Question: I'd like to write an Excel macro (CommandButton) to search for specific words in a specific column and return the specific words to its same row but another cell.For example: I want to find "chocolate", "muffin", "lemon", "monkey", "baby" in Column(A) and when it finds these specific words return them to Column(D) to its own row where it was found.

I want the macro to search for only these 5 words in the entire column(A:A) and when it finds it return the specific word(s) to its own row where it was found and insert it to another cell but the same row (for example "chocolate" to "D3" cell with the score "4" in "B3" to "E3").
How and what functions should I use to make it work with I click on CommandButton?
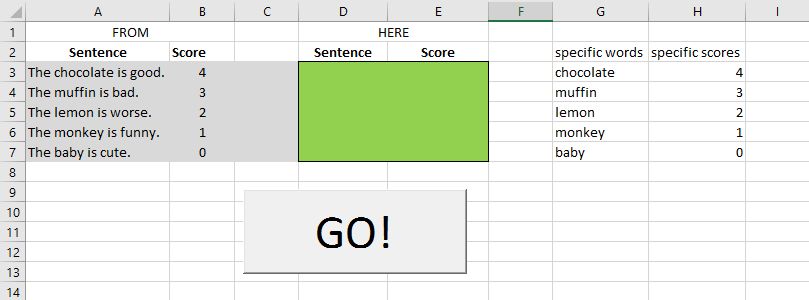
Answer: Try the following code:
'''
Dim intSentenceRow As Integer
Dim intWordRow As Integer
Dim strSentence As String
Dim strWord As String
intSentenceRow = 3
strSentence = Range("A" & intSentenceRow).Value
Do
intWordRow = 3
strWord = Range("G" & intWordRow).Value
Do
If InStr(strSentence, strWord) > 0 Then
Range("D" & intSentenceRow).Value = strWord
Range("E" & intSentenceRow).Value = Range("B" & intSentenceRow).Value
Exit Do
End If
intWordRow = intWordRow + 1
strWord = Range("G" & intWordRow).Value
Loop Until strWord & "" = ""
intSentenceRow = intSentenceRow + 1
strSentence = Range("A" & intSentenceRow).Value
Loop Until strSentence & "" = ""
'''
This assumes that your sentences run in a contiguous list (no blank cells in the middle of the list). It also assumes (because this is what you said) that you want to copy the score associated with the relevant sentence into column E. Why have you also listed scores against the specific words? If you wanted instead to copy the score associated with the found word (rather than the score associated with the sentence in which the word was found) you would replace the assignment of the "E" column values with:
'''
Range("E" & intSentenceRow).Value = Range("H" & intWordRow).Value
'''